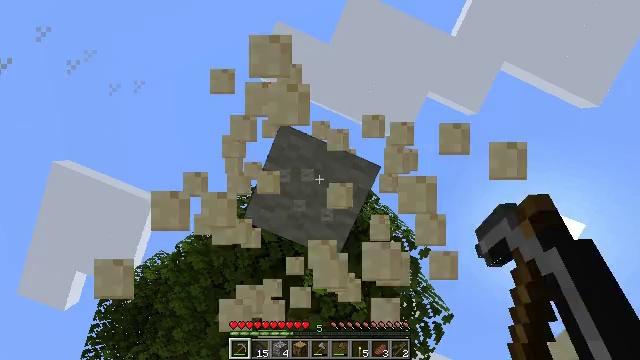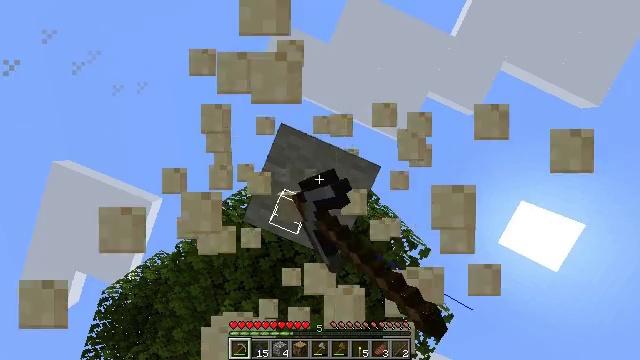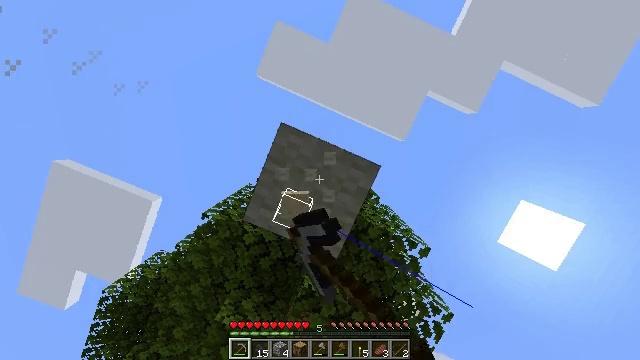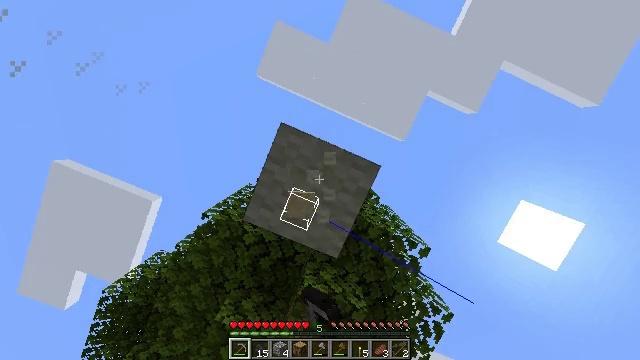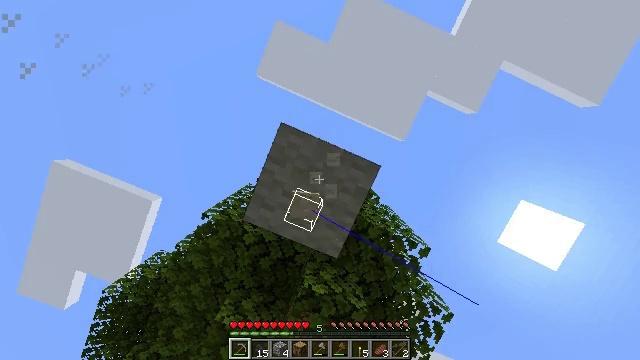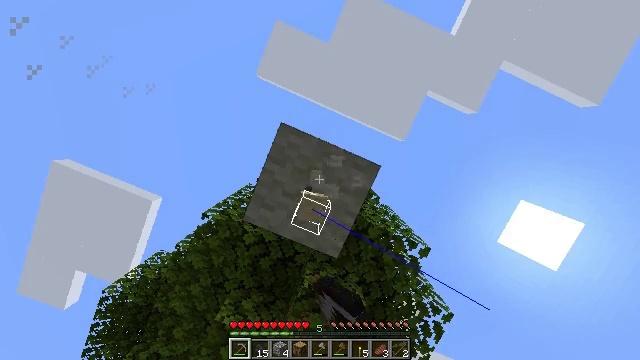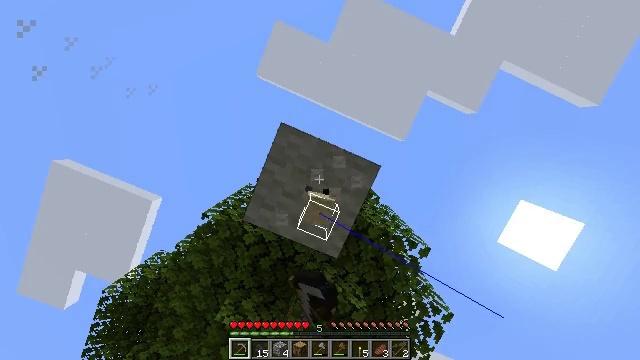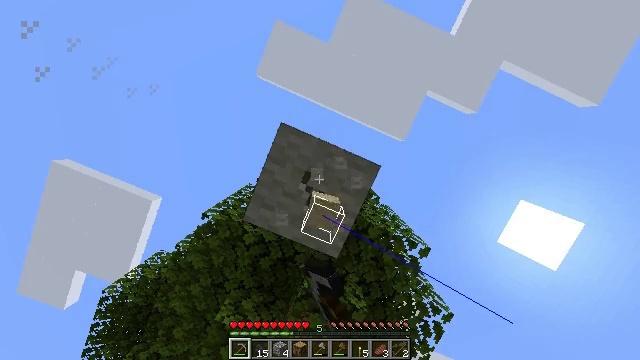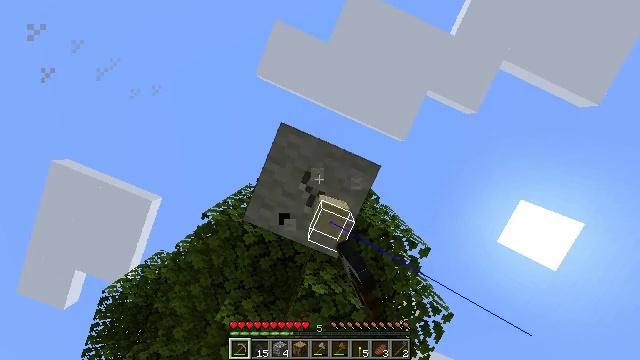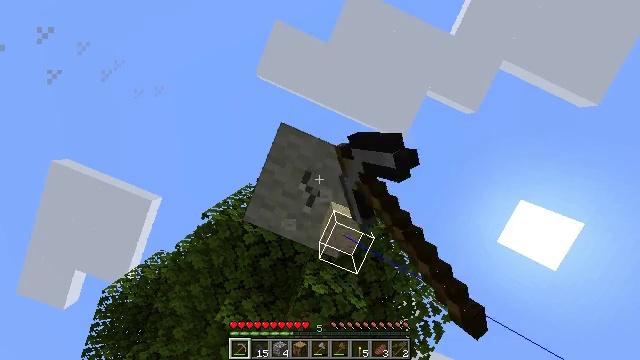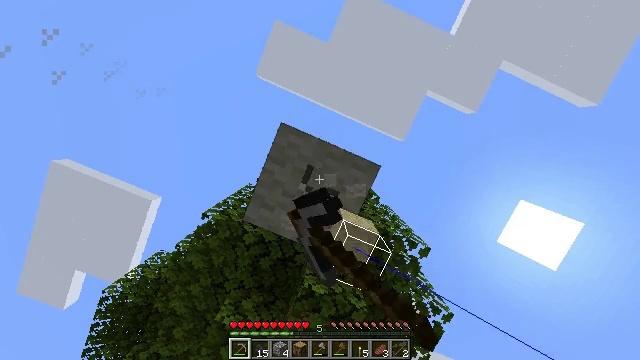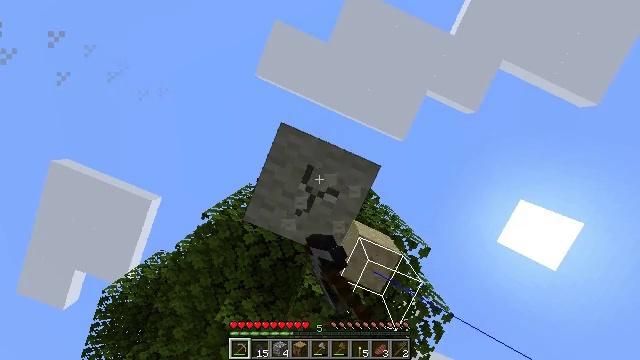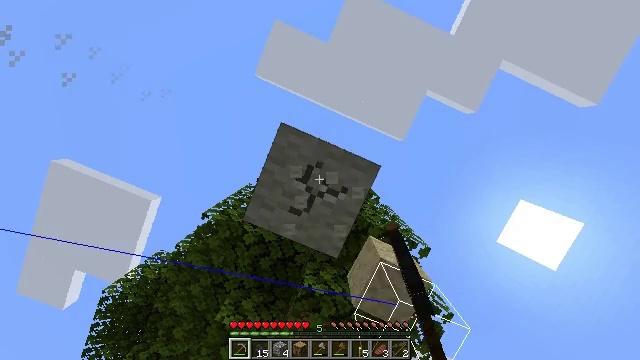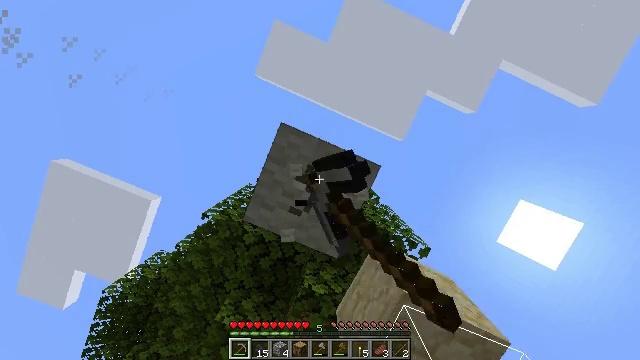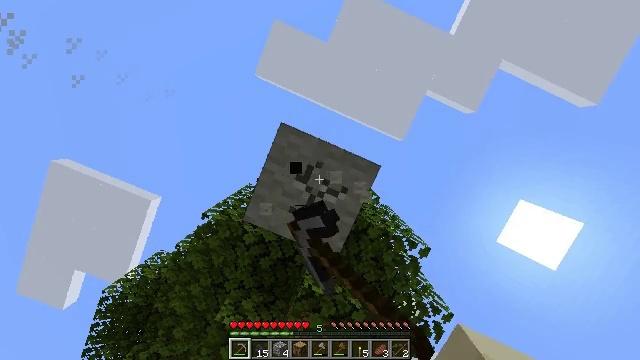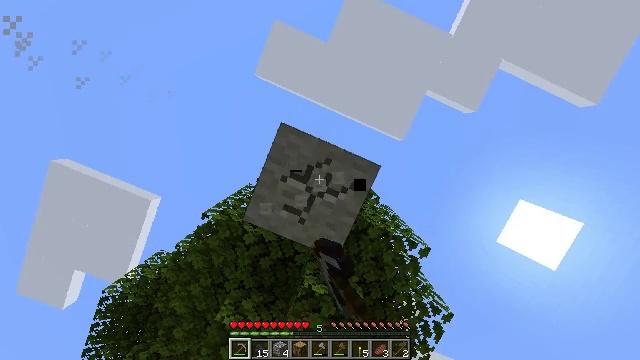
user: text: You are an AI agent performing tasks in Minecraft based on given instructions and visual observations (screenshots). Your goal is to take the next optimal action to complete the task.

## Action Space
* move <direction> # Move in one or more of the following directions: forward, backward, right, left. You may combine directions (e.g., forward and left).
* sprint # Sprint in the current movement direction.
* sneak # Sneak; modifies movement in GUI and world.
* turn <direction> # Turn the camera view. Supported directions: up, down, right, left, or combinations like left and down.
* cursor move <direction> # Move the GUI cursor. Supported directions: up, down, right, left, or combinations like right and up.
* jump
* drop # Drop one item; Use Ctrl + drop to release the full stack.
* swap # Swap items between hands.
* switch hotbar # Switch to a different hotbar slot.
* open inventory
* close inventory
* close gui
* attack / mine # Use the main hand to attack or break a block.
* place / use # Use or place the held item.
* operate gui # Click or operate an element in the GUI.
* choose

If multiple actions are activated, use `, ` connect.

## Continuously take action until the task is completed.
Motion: motion action
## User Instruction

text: Collect light gray wool by hitting it.
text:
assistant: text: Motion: attack / mine
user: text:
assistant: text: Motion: attack / mine
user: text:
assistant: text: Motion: attack / mine
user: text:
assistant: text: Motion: attack / mine
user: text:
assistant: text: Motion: attack / mine
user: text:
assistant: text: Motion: attack / mine
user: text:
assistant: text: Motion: attack / mine
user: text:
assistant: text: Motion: attack / mine
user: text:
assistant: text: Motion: attack / mine
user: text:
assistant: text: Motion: attack / mine
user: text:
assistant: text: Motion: attack / mine
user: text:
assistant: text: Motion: attack / mine
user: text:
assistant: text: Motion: attack / mine
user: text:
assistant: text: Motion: attack / mine
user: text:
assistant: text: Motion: attack / mine
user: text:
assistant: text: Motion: attack / mine
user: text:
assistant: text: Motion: attack / mine
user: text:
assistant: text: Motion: attack / mine
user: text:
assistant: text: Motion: attack / mine
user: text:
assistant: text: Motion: attack / mine
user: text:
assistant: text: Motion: attack / mine
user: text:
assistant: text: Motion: attack / mine
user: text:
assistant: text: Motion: attack / mine
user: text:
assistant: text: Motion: attack / mine
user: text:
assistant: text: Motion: attack / mine
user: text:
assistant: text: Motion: attack / mine
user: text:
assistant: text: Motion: attack / mine
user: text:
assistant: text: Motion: attack / mine
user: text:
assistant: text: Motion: attack / mine
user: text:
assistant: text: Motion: attack / mine